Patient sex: M
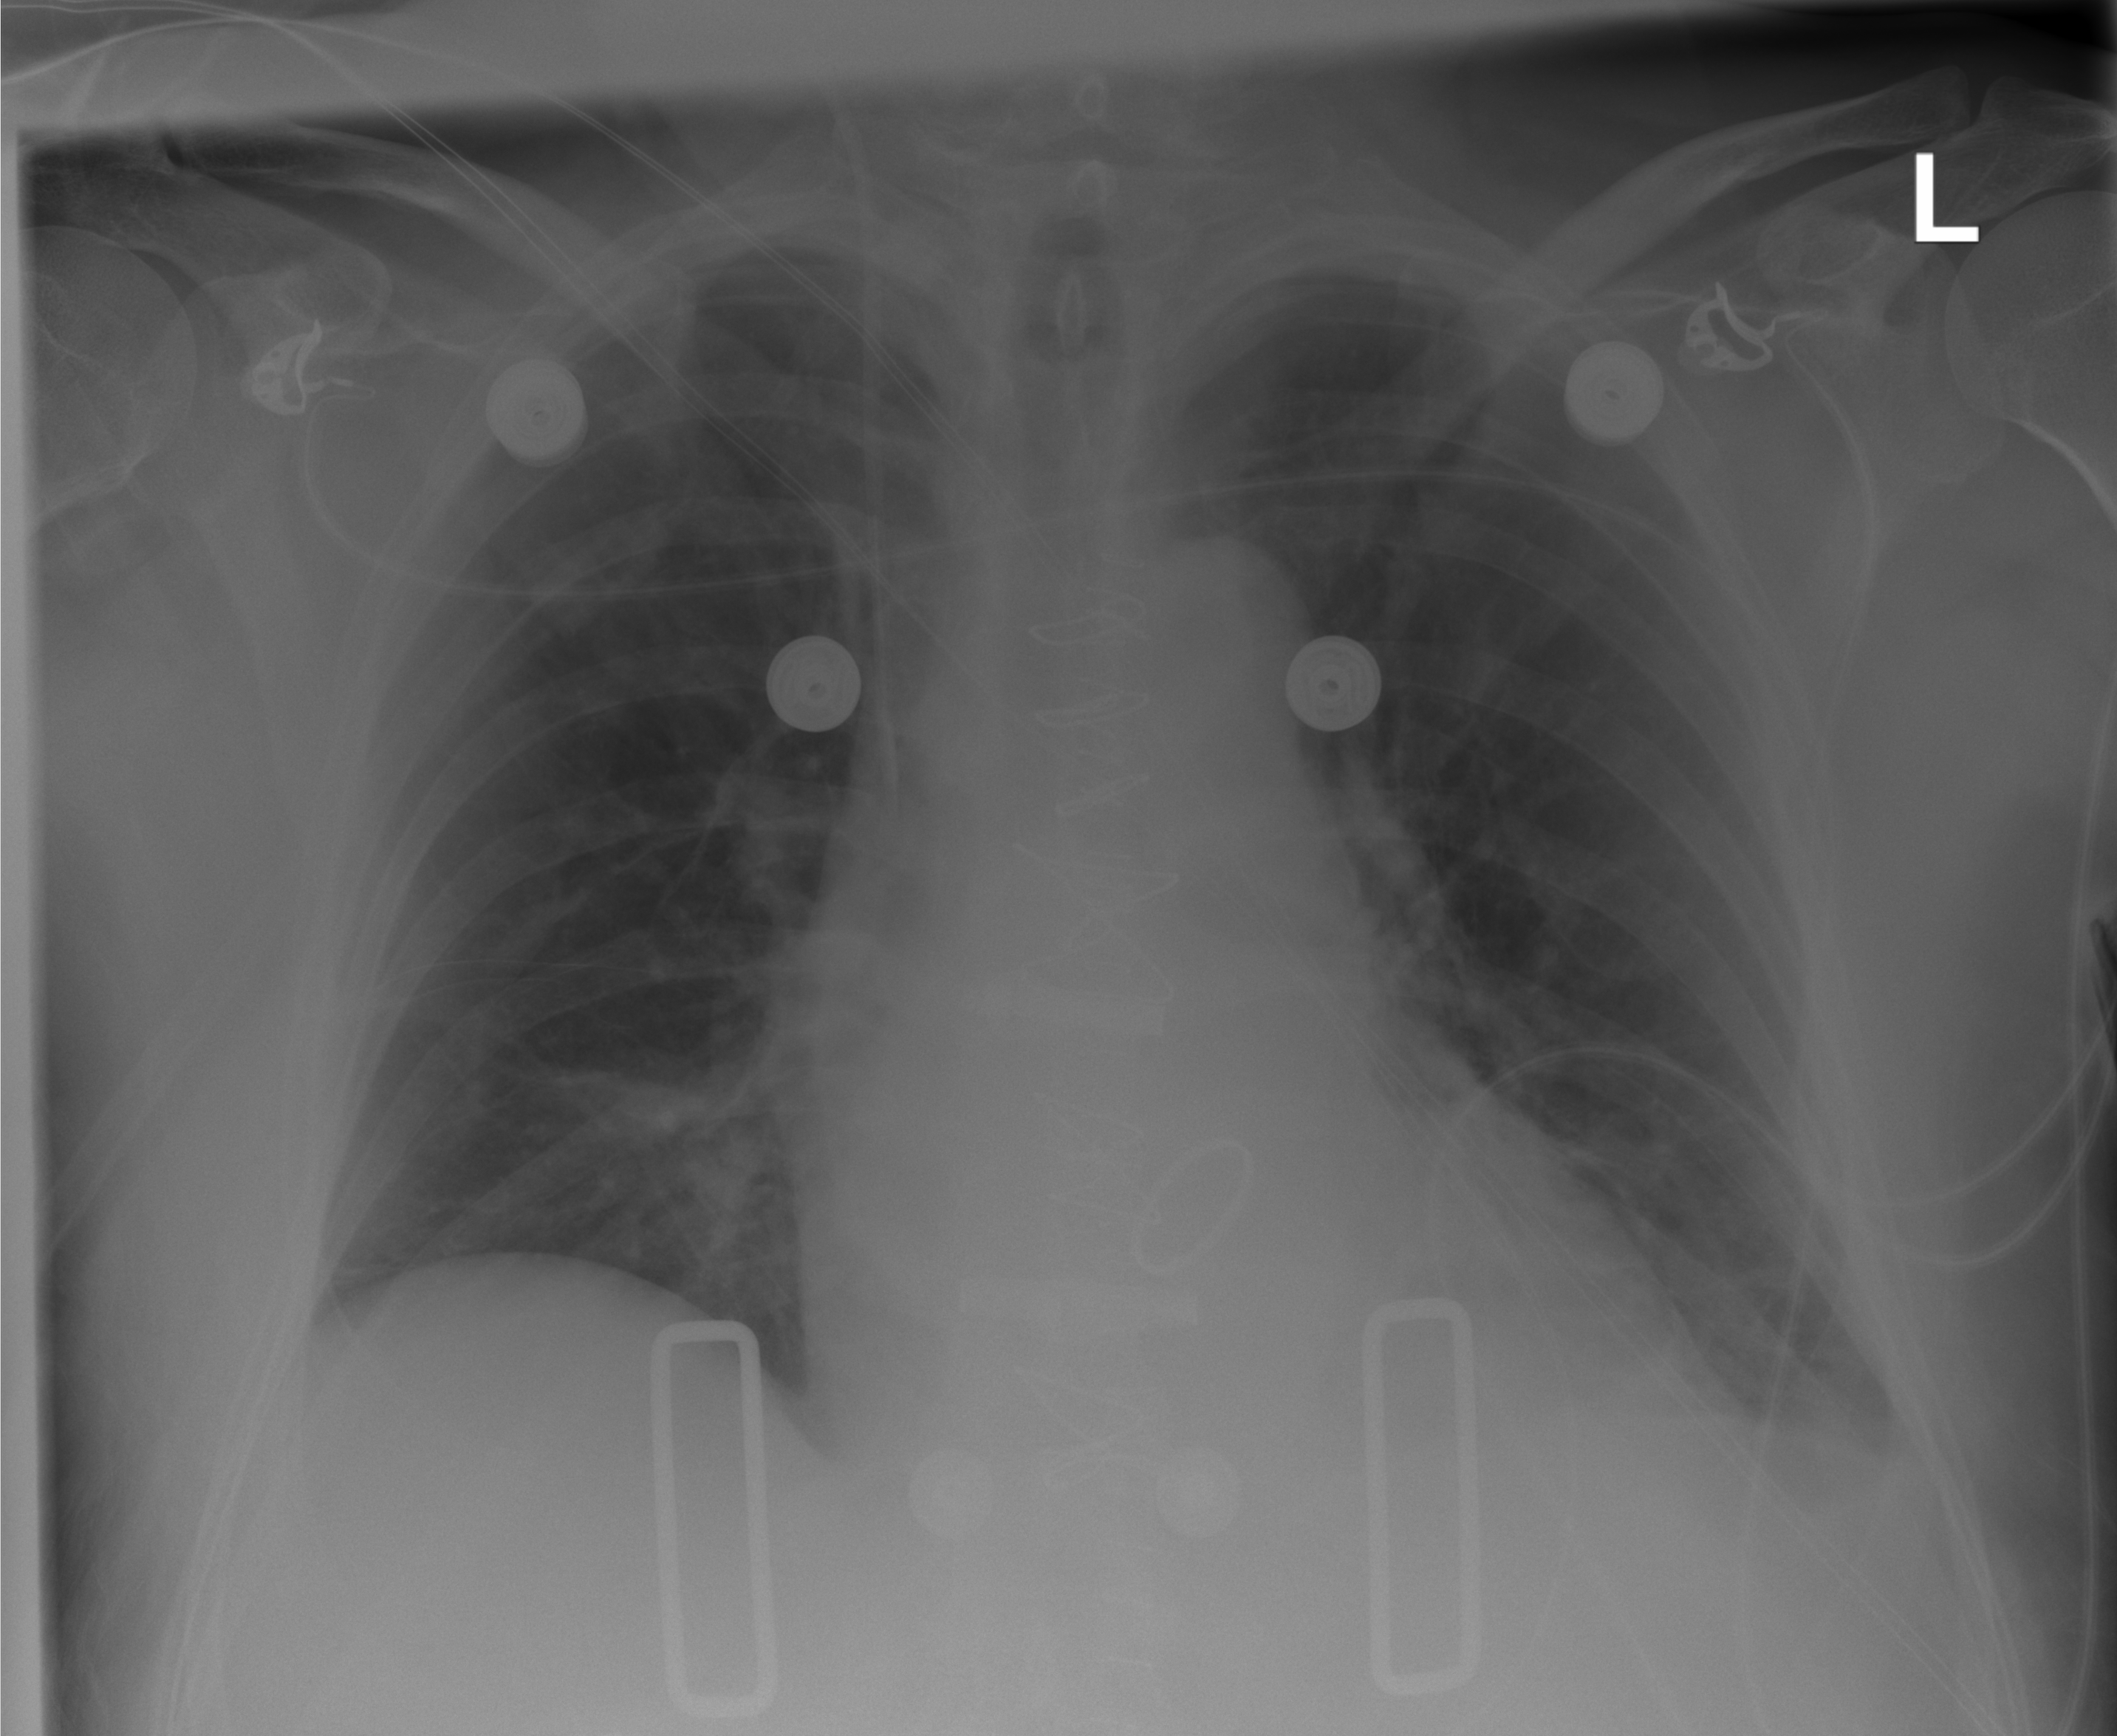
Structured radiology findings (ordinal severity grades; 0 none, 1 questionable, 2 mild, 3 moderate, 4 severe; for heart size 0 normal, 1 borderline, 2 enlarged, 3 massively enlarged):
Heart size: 2
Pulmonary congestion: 2
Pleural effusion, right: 0
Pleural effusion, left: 2
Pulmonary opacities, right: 0
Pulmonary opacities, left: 0
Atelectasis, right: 2
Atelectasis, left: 2